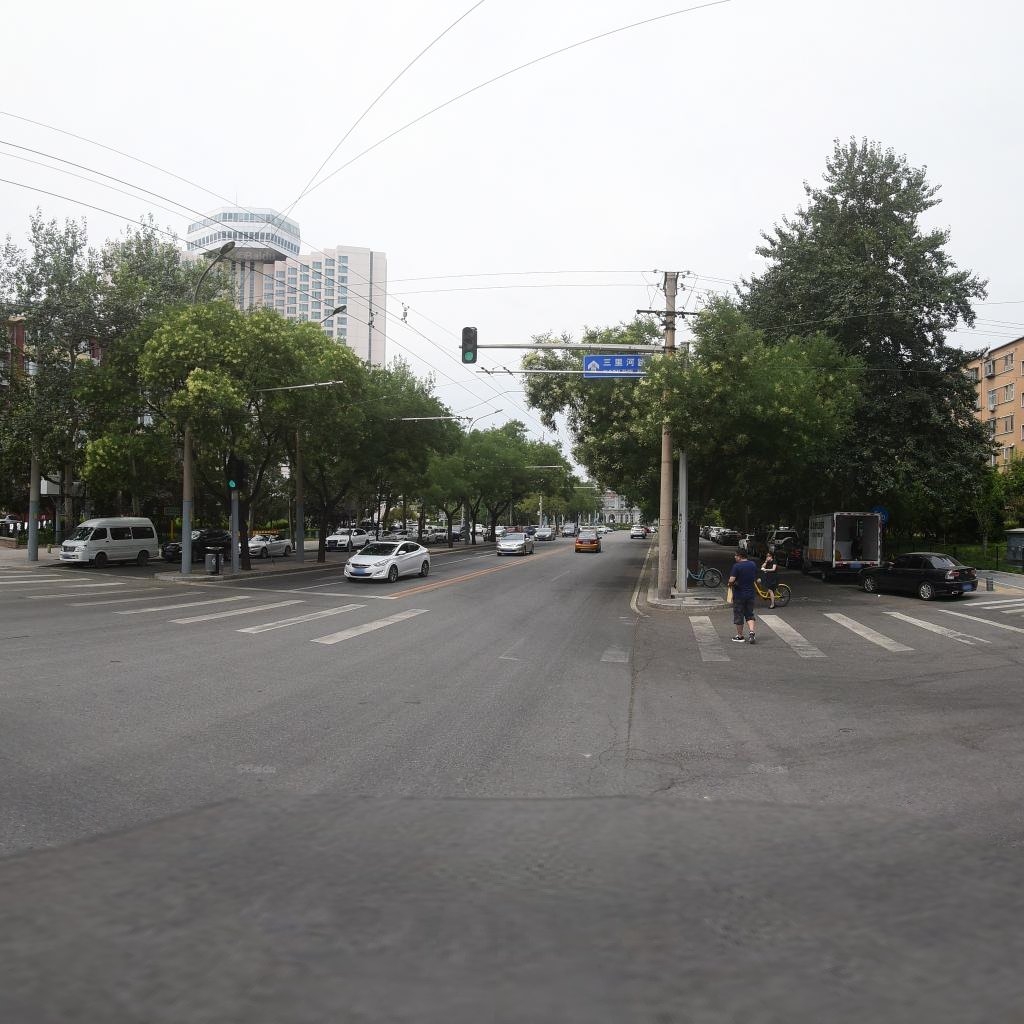
Region: Xicheng
Road damage annotations: longitudinal crack, alligator crack